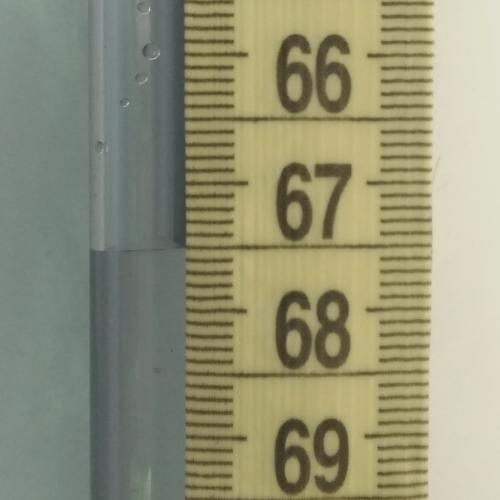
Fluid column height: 67.5 cm